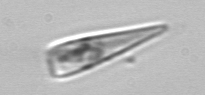
Label: Licmophora